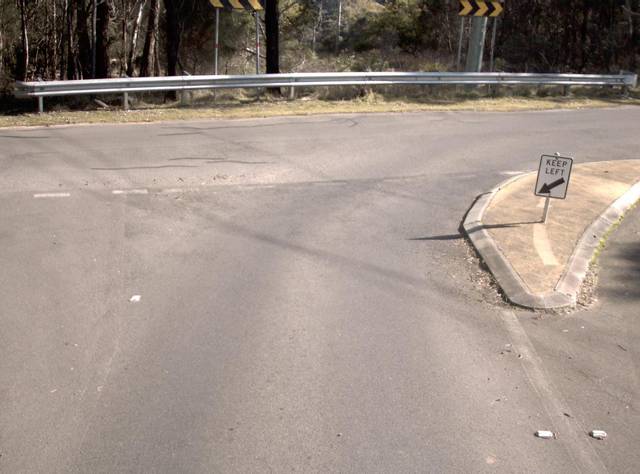
Region: Australia
Coordinates: -41.452, 147.119